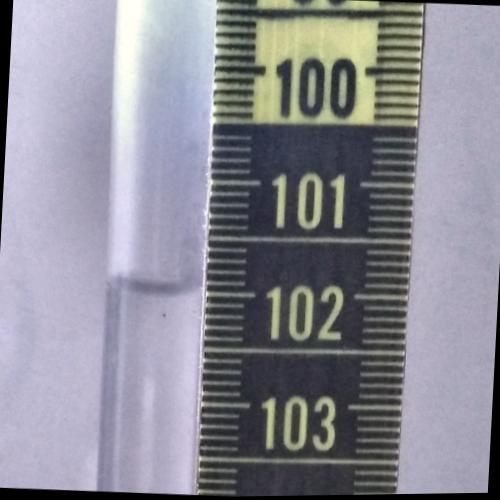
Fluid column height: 102.0 cm